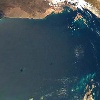
Label: water